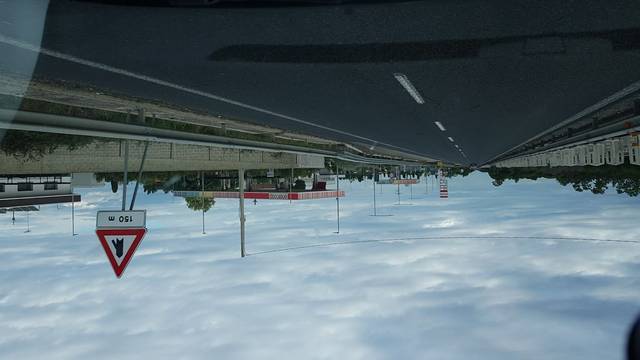
Region: Italy
Coordinates: 40.279, 18.202